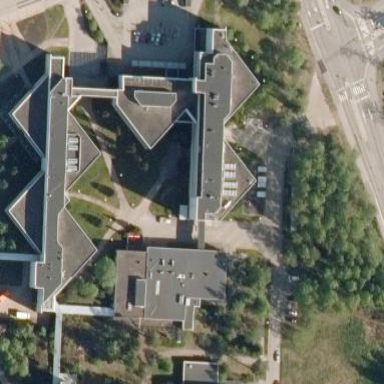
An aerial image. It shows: Block building.